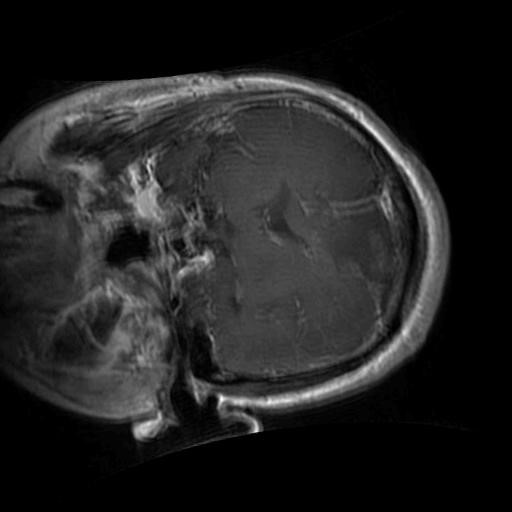
Label: brain_glioma